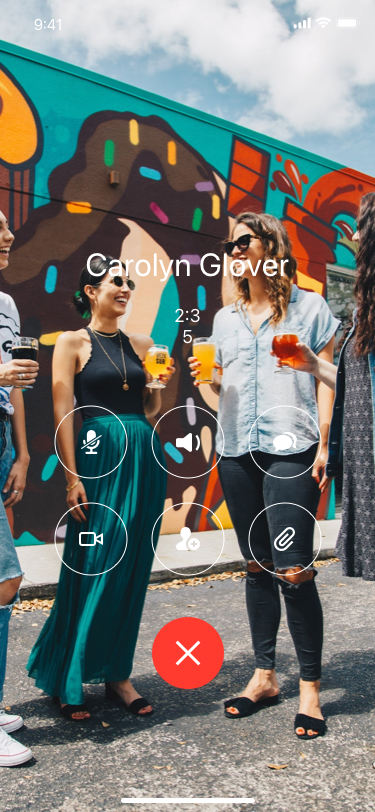
Text in this UI design:
2:35
Carolyn Glover